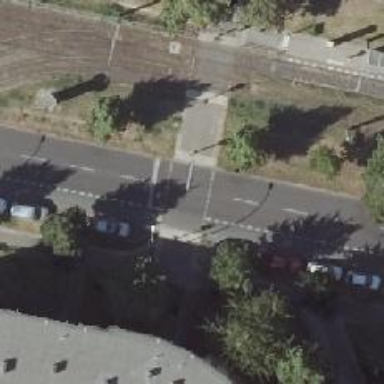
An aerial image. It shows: Road crossing with traffic signals.